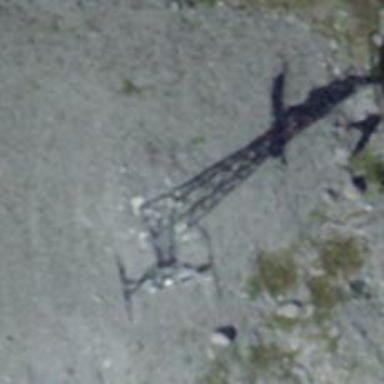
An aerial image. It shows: Pylon used for aerialway.